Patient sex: M
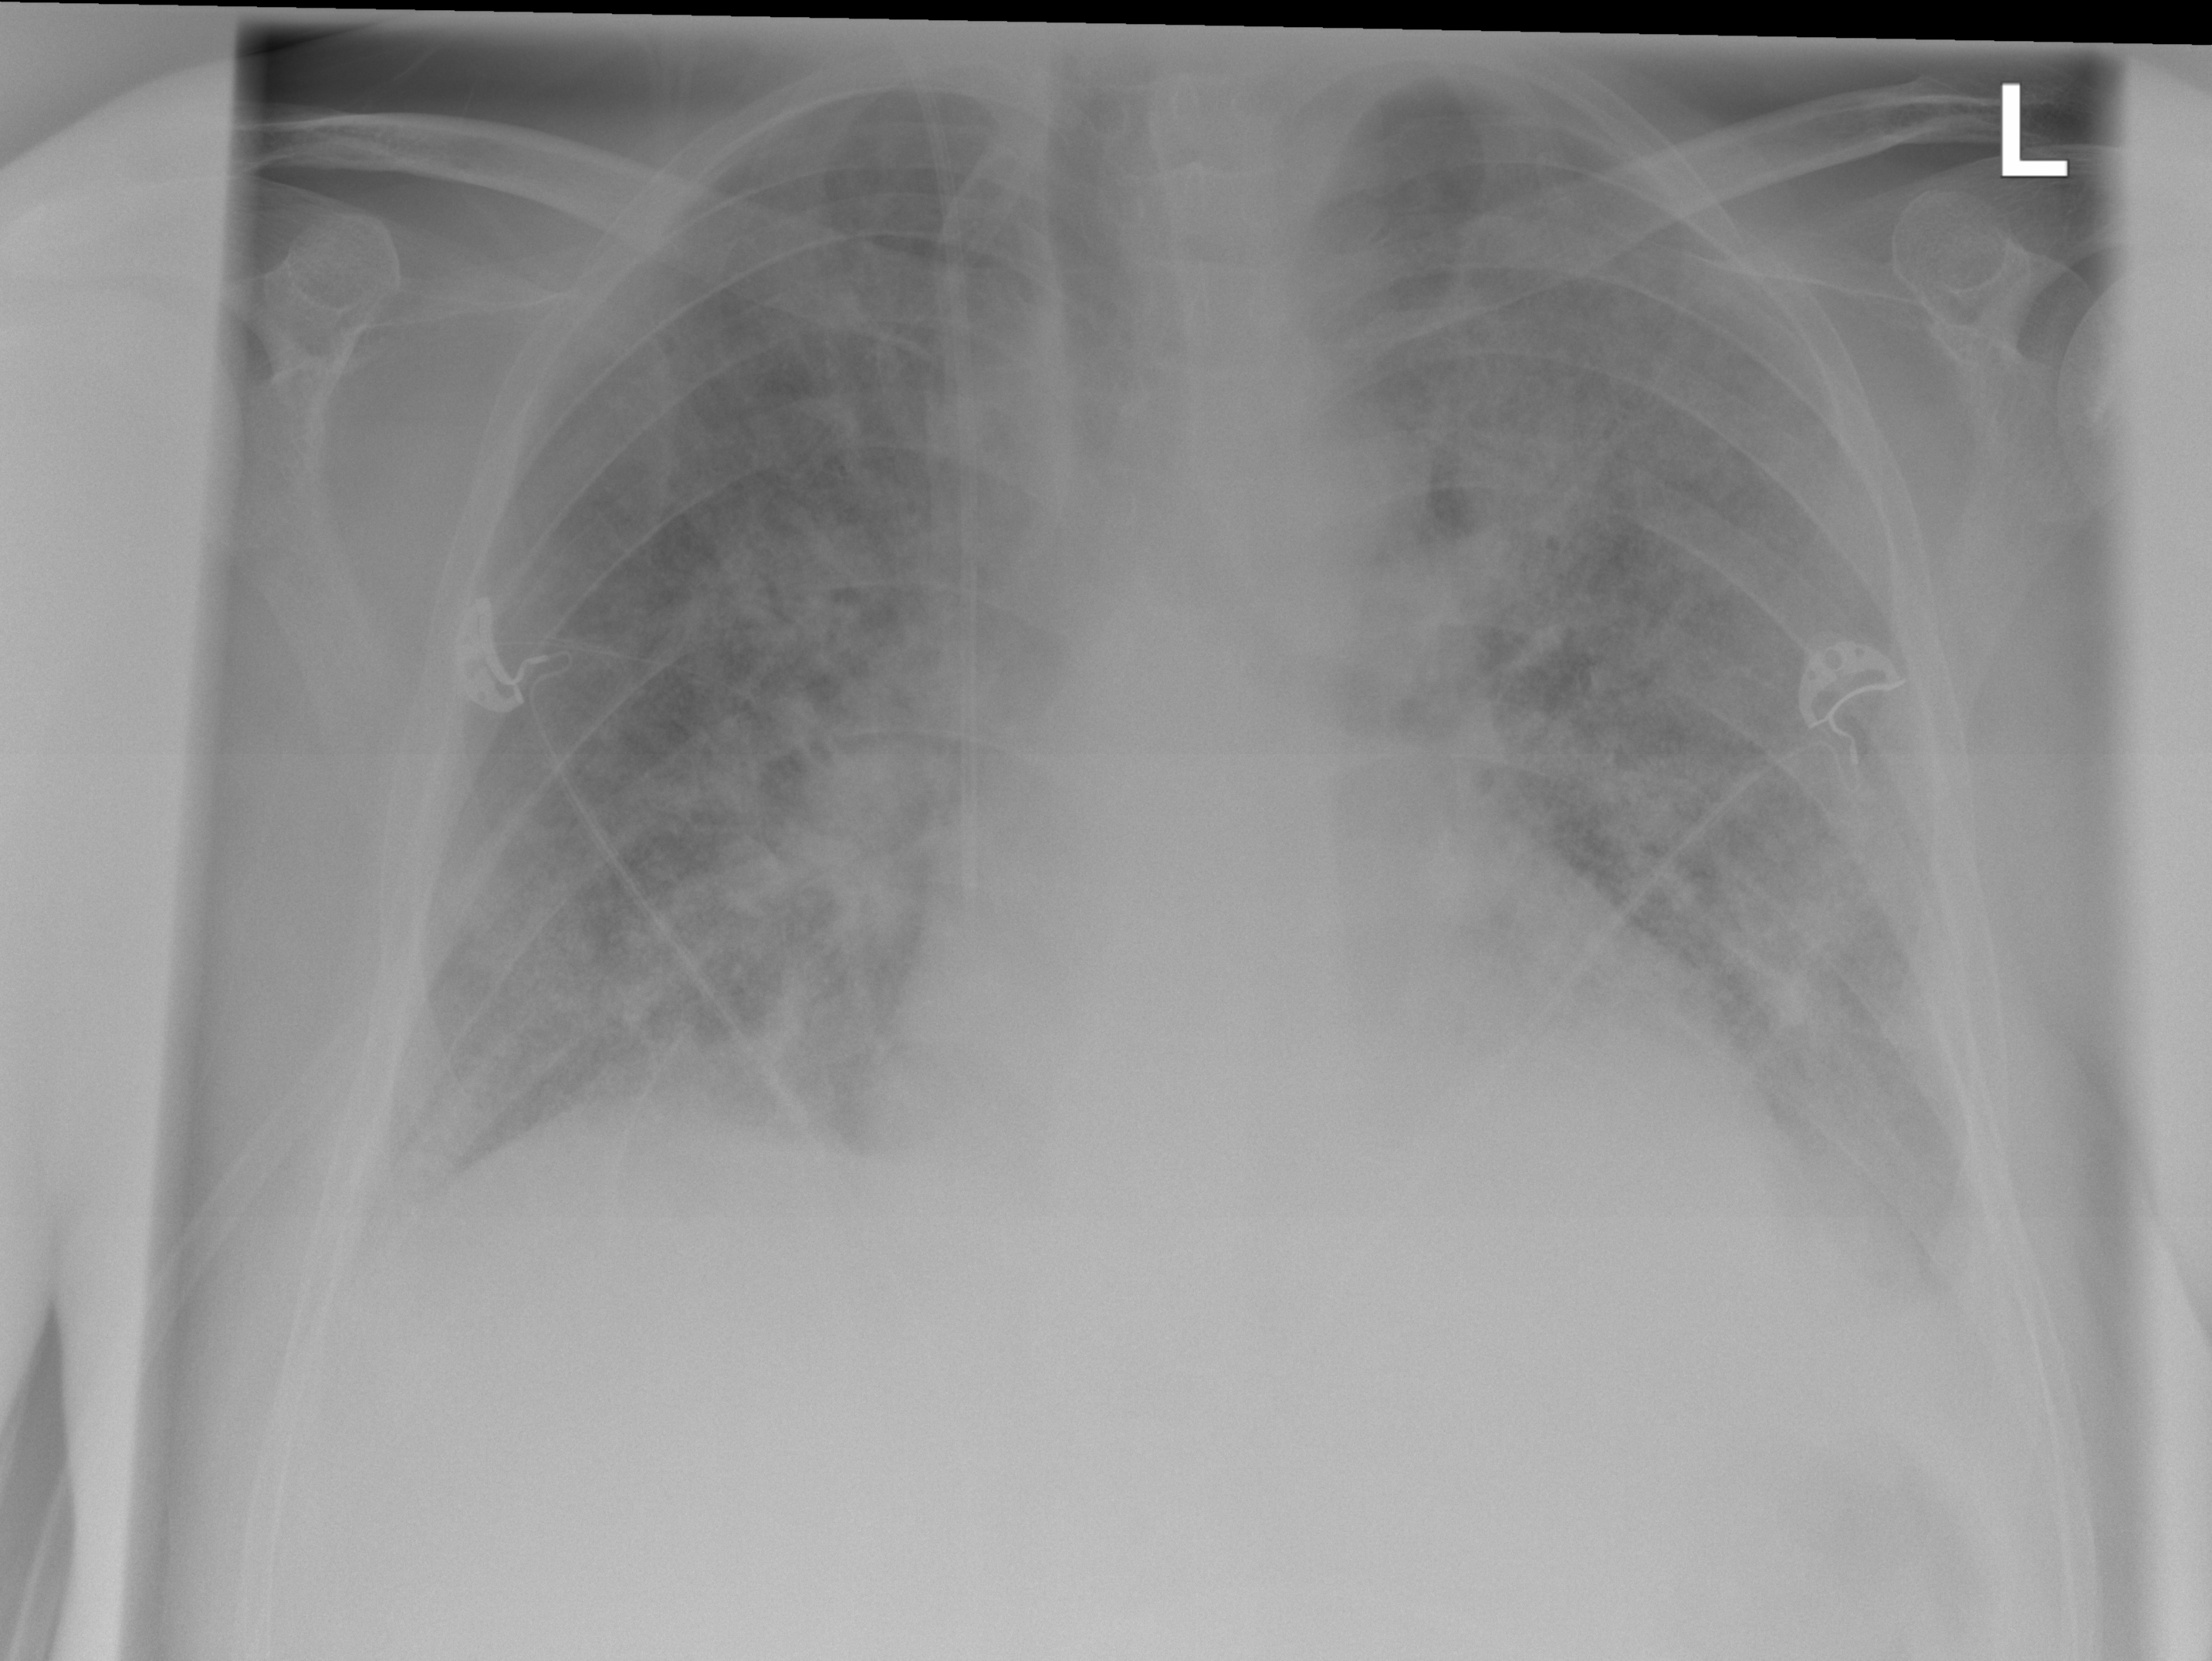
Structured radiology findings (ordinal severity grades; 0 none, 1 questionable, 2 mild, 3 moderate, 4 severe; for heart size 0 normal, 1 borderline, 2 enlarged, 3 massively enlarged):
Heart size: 2
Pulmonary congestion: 2
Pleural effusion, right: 2
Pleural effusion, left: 2
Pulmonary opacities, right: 3
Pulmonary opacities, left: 3
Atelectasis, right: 2
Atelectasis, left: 2